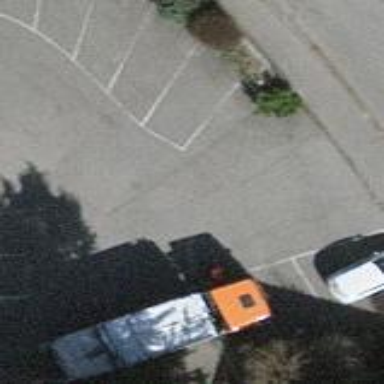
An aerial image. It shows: Parking area.